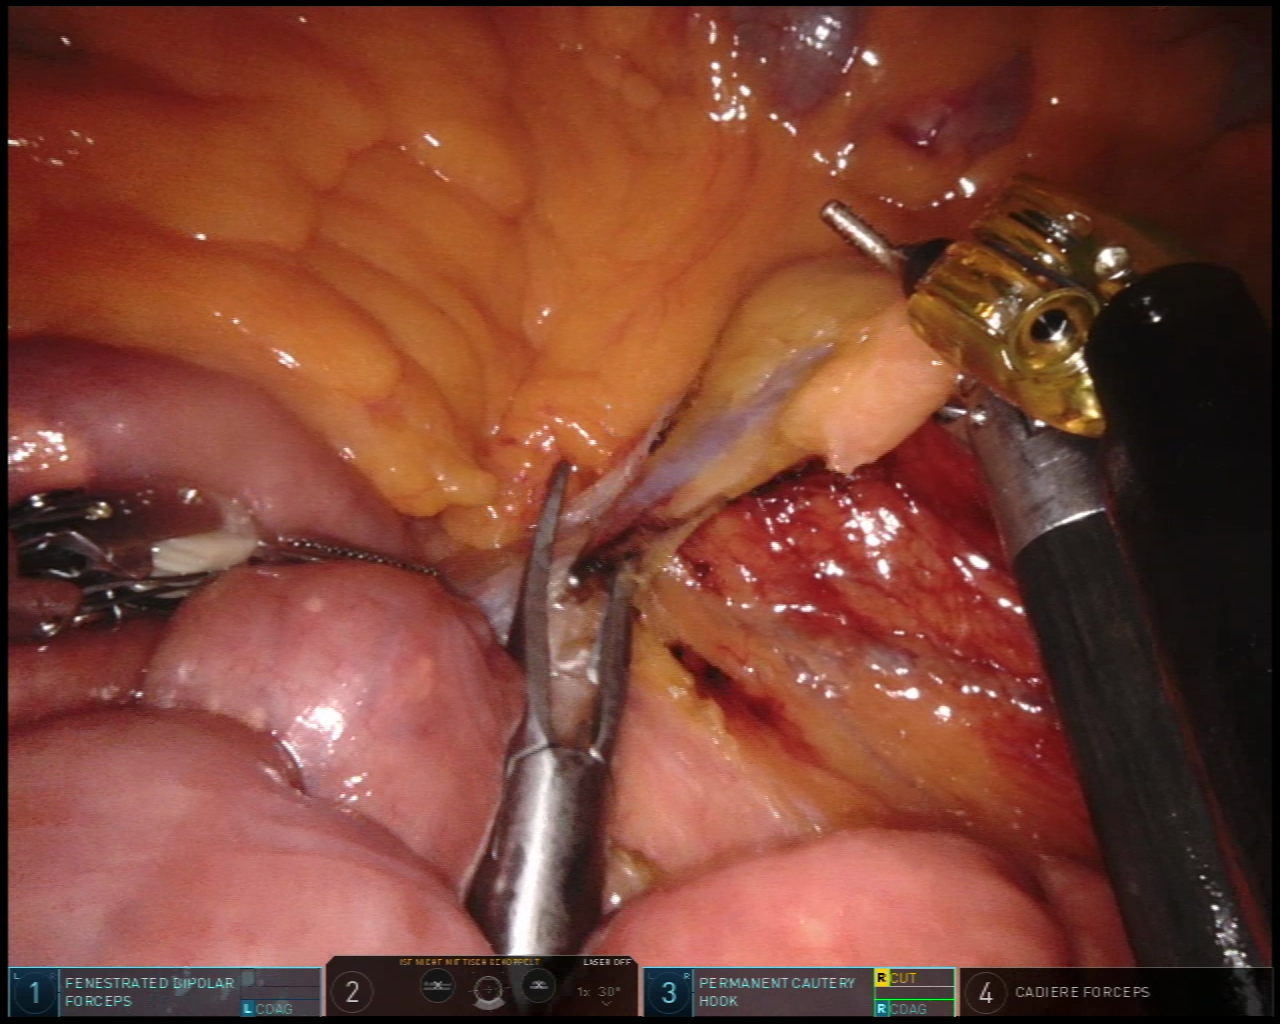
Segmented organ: intestinal_veins
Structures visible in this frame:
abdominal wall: no
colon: yes
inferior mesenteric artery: no
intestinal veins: yes
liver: no
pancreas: no
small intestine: yes
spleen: no
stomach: no
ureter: no
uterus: no
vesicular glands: no